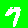
Digit: 7